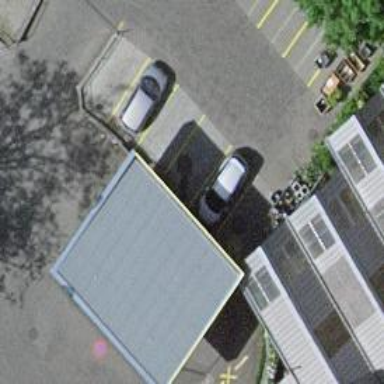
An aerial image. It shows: Fuel station.